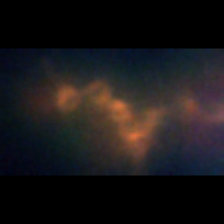
Taxon: Asterionellopsis
Group: Diatoms